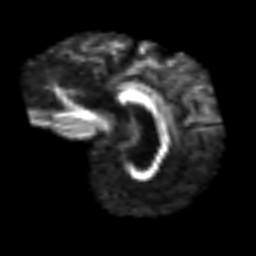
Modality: FA
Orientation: sagittal
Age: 69
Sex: male
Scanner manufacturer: siemens
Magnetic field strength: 3 T
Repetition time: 3.2 s
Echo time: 0.081 s